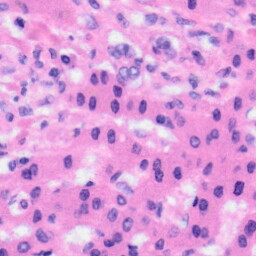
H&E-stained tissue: Liver